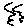
Label: zigzag